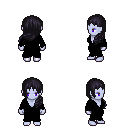
a pixel art fantasy rpg character, female body template, dark elf, purple skin, black robe, red pants, raven left-swept hairstyle, four views (front, back, left, right), 2x2 character sprite sheet, small pixel art, hard edges, no anti-aliasing